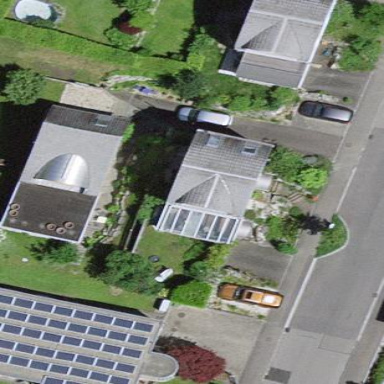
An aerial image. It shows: Detached building.